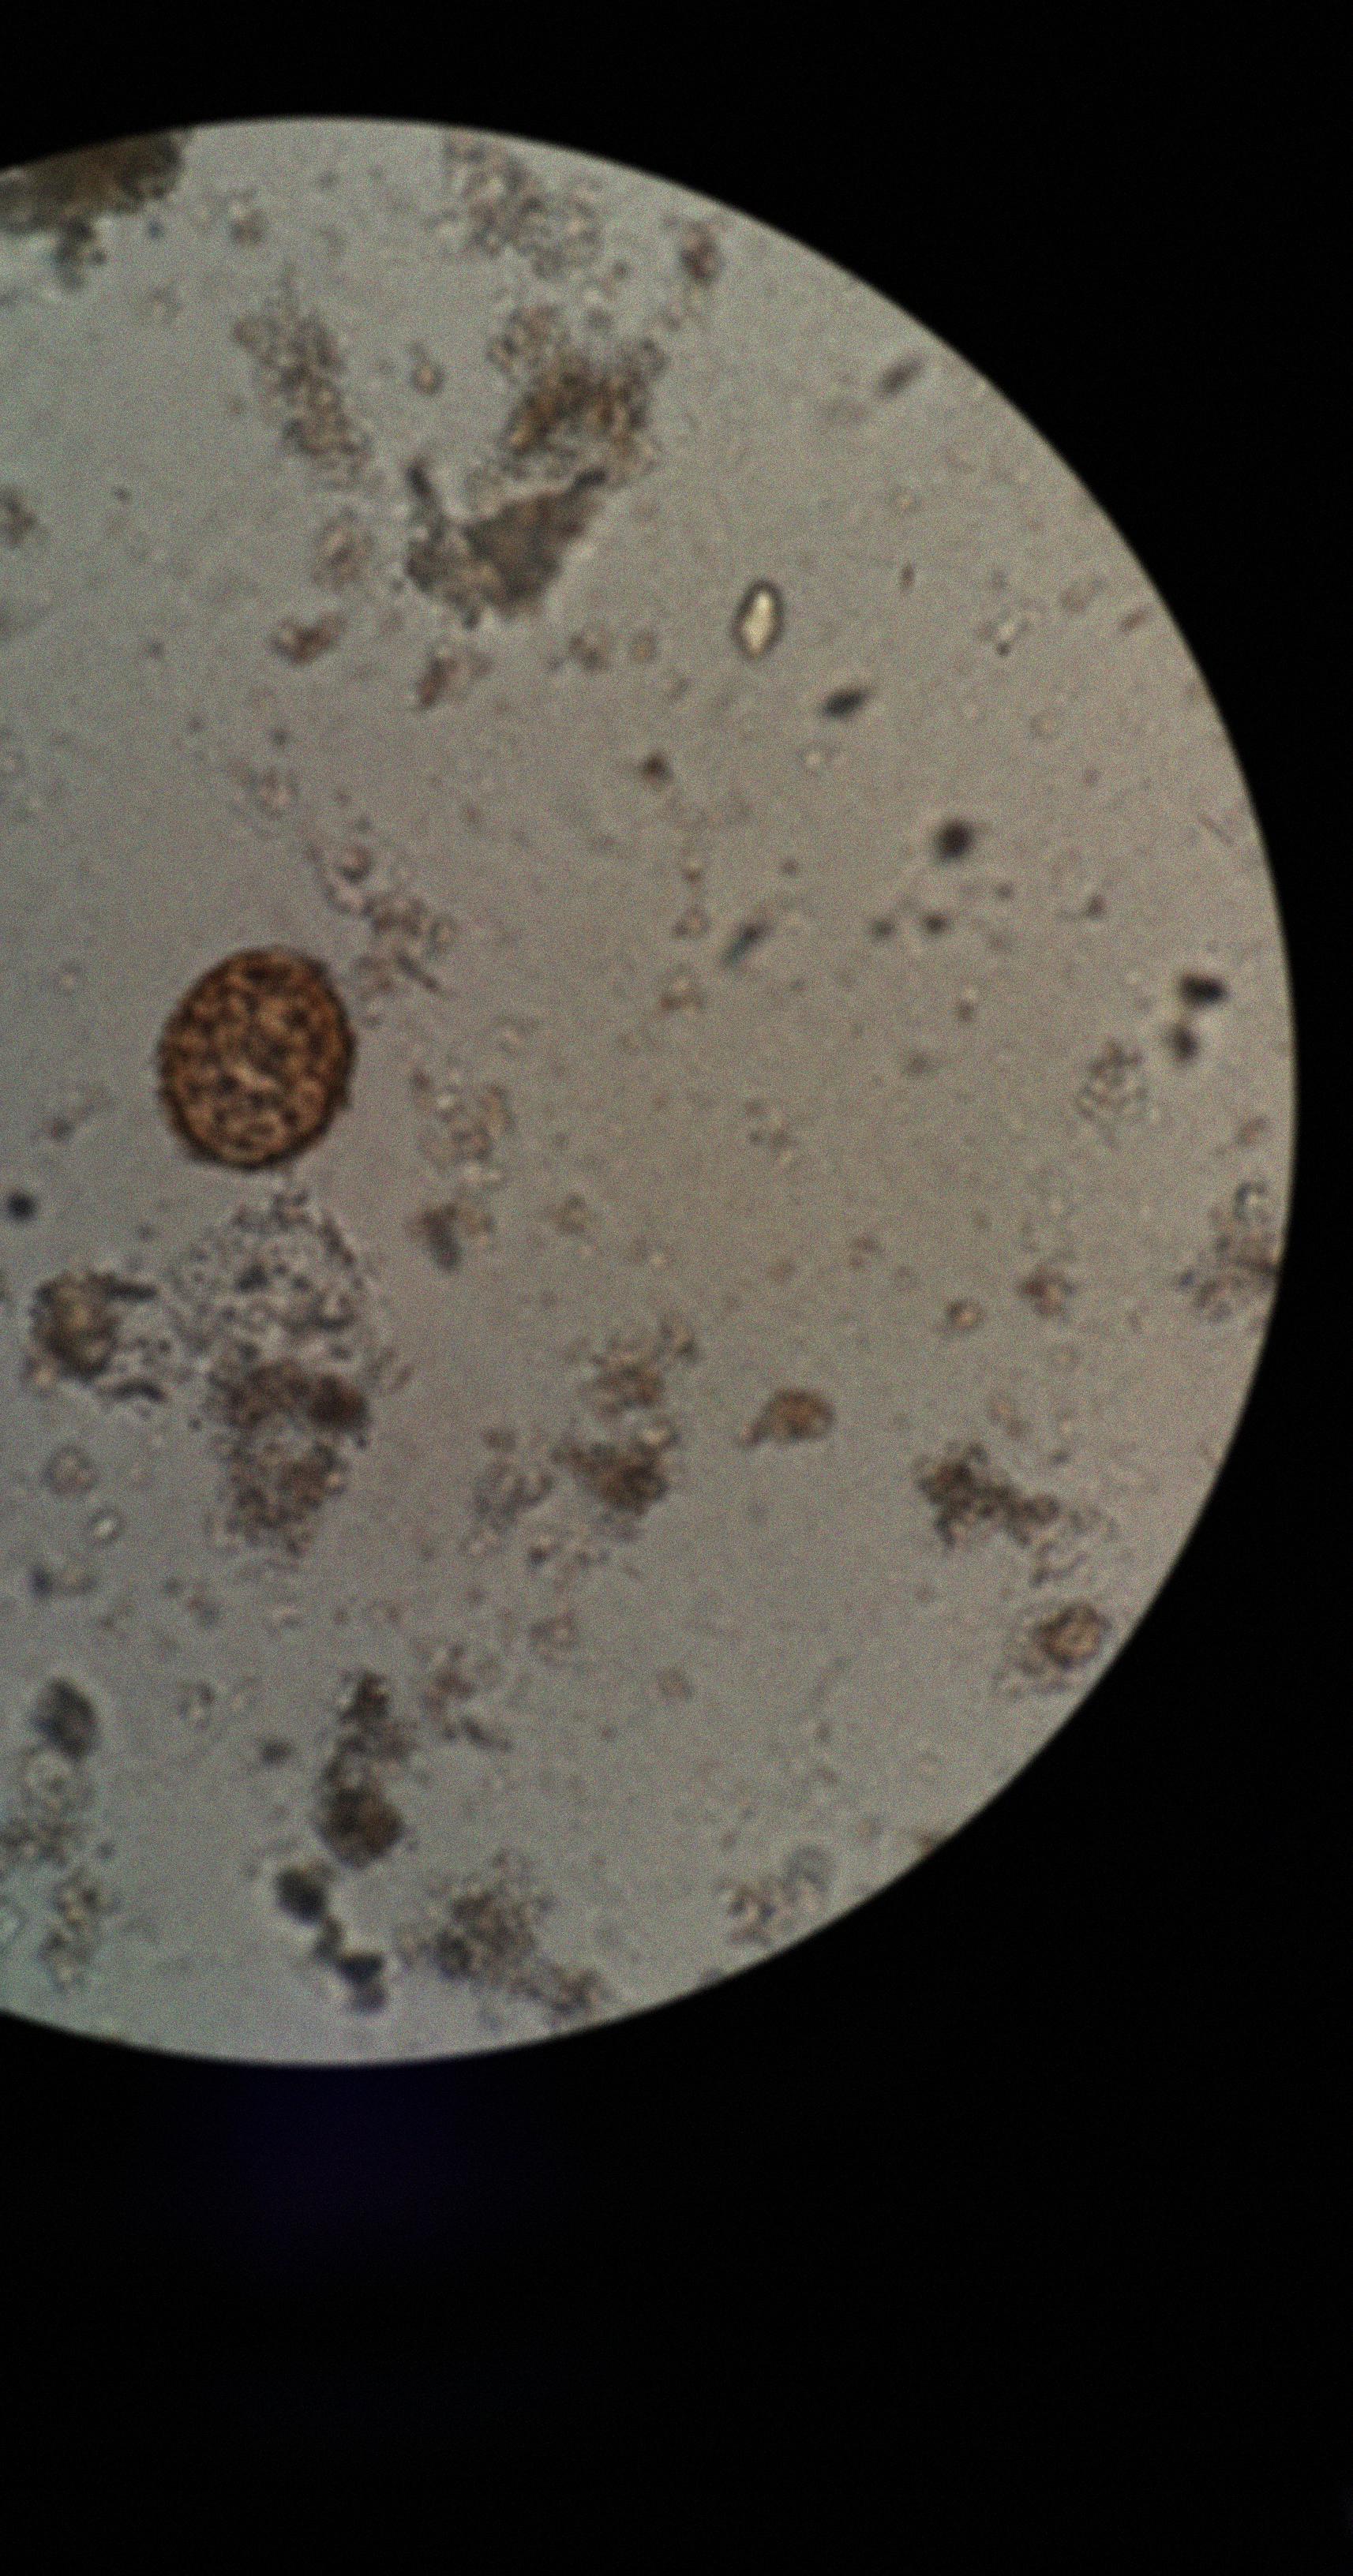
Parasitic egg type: Ascaris lumbricoides